Question: After trying a couple of scenarios, I don't find how to set the focus automatically to the first editable field in the current line.
When you look <URL>, when you click on the edit button, you then must have to click into the first textbox to edit content.

Anybody know how to set the focus automatically to the textbox? Is there a built in feature of Telerik to do that?
Note:
If you go to <URL>; a new KendoUI, this is exactly what I want as behavior.
Thank you.
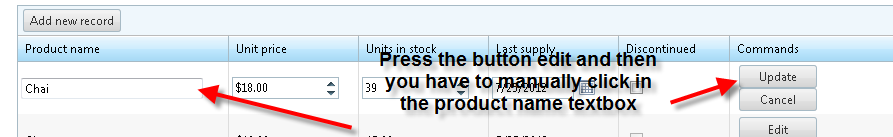
Answer: You should be able to hook into the OnEdit client side event and provide your own function to focus the text field. You may need to play with the jQuery selector some to find what is right for your requirements.
'''
@(Html.Telerik().Grid(Model)
.Name("Grid")
.ClientEvents(events => events.OnEdit("Grid_onEdit")))
<script type="text/javascript">
function Grid_onEdit(e)
{ // focus the first grid element, or the first form element with a validation error
$("#Grid").find(":input:enabled:visible:first:not(:input[type=submit])").focus();
$("#Grid").find(".input-validation-error").first().focus();
}
</script>
'''
More on client events <URL>